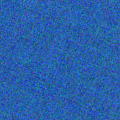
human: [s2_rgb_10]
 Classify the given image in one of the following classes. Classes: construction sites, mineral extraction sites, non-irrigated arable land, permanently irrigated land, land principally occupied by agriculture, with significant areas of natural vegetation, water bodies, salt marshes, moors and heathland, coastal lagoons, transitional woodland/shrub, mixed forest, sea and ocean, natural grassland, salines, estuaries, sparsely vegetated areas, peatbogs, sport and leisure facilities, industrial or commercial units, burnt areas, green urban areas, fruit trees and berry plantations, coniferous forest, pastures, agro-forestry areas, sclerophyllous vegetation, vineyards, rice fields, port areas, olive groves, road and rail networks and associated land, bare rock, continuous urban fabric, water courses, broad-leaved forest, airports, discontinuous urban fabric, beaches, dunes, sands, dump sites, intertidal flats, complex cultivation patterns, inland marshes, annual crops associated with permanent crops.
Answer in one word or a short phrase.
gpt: sea and ocean